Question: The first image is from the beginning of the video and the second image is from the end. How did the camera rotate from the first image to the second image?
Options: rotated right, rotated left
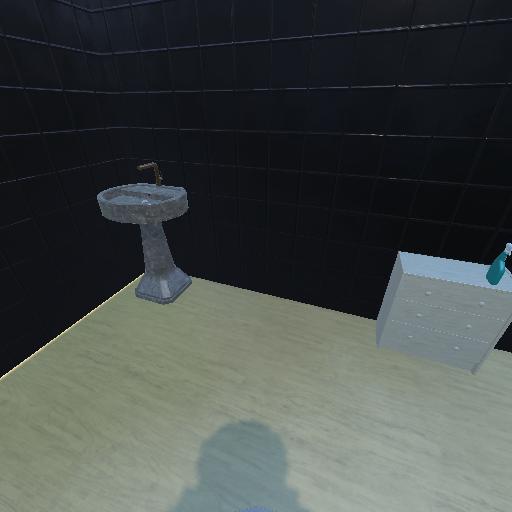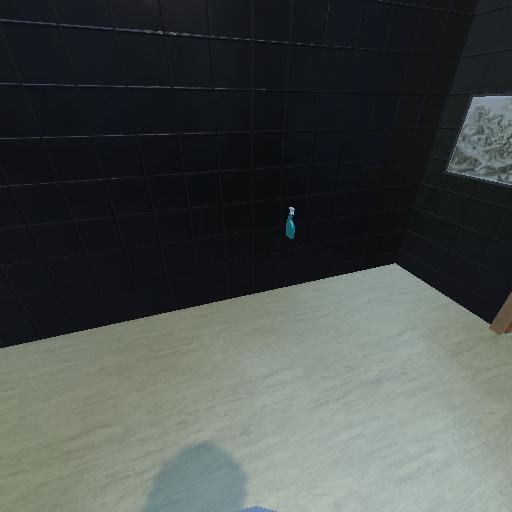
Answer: rotated right